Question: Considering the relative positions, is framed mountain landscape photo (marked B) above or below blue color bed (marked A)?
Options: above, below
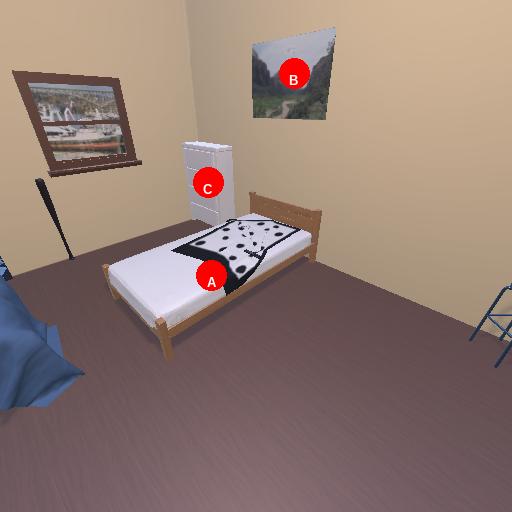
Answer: above